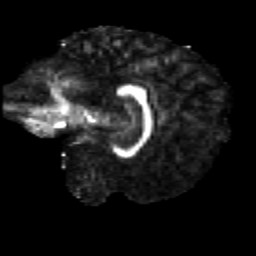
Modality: FA
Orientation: sagittal
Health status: healthy
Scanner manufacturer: siemens
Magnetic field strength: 3 T
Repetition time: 10.6 s
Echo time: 0.092 s